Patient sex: M
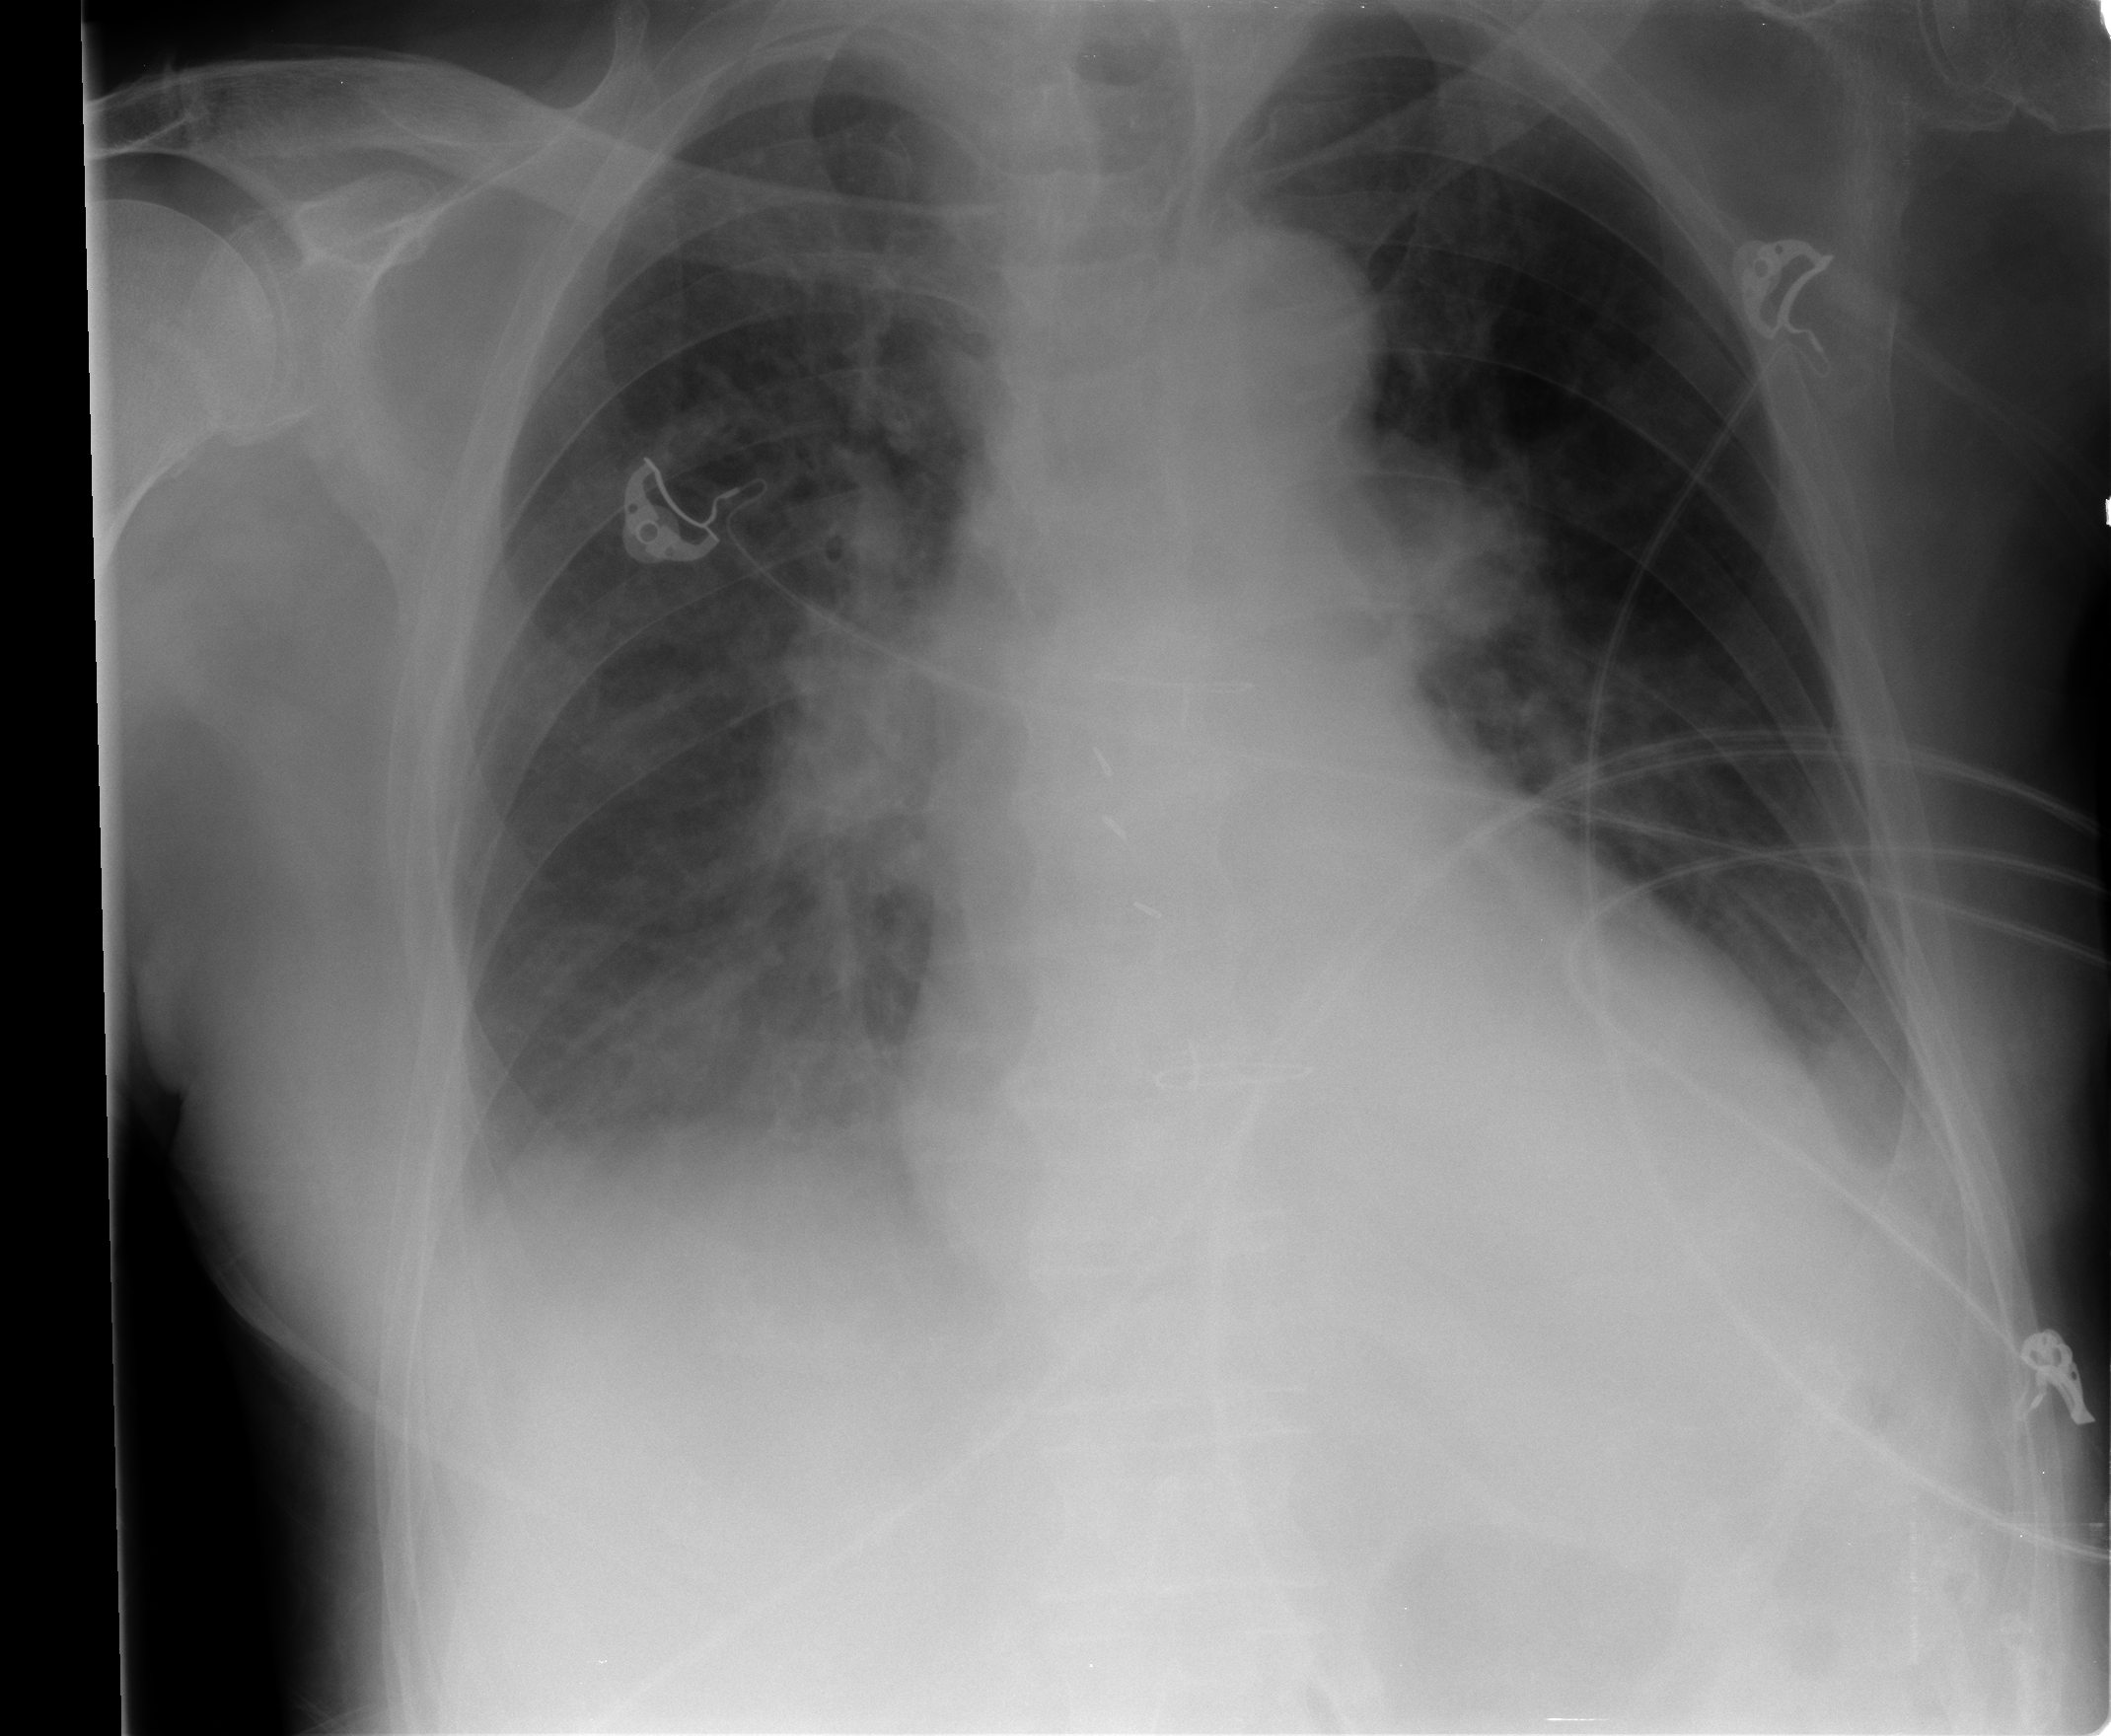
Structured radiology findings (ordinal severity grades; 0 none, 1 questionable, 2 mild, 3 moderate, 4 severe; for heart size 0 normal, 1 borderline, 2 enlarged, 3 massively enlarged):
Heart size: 1
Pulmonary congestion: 2
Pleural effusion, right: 2
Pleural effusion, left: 1
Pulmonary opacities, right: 0
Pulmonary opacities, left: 0
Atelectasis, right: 2
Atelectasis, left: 2